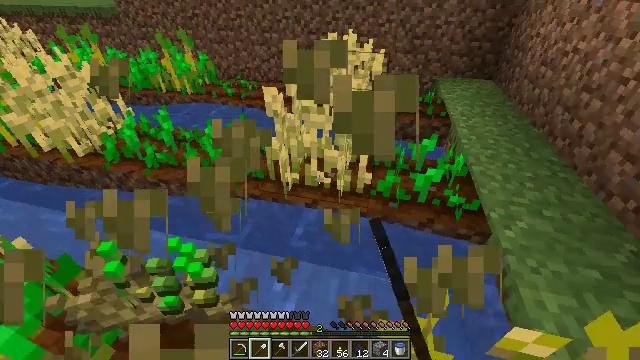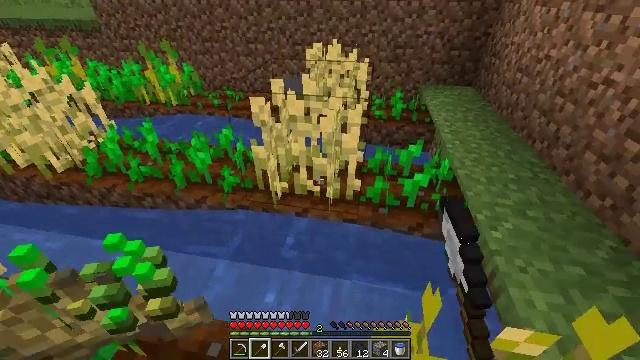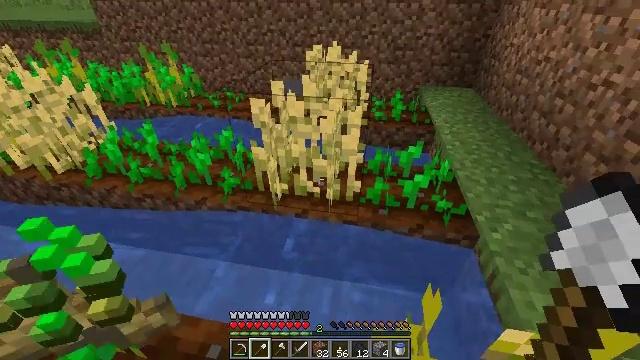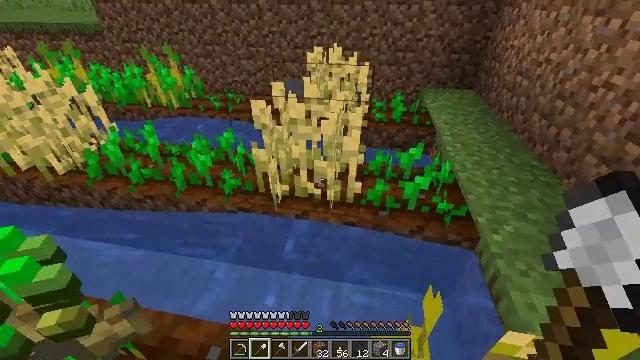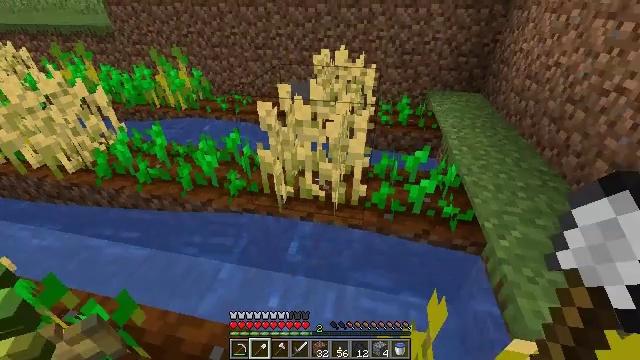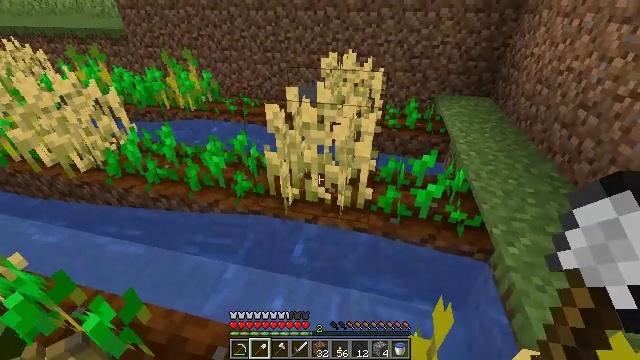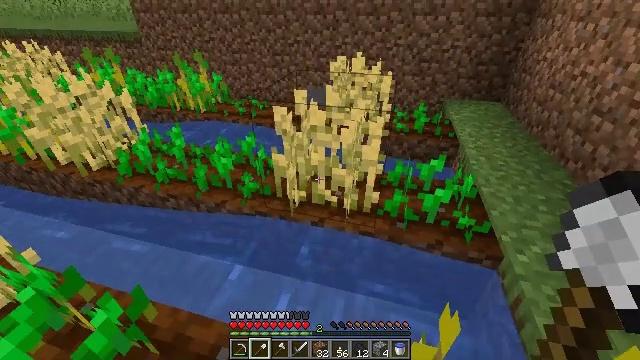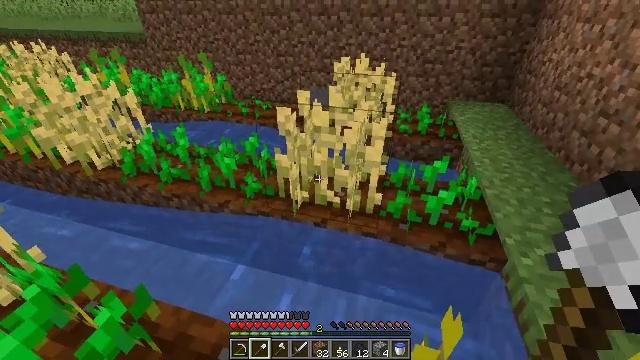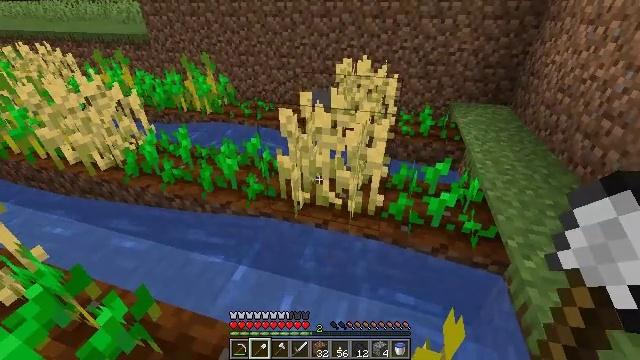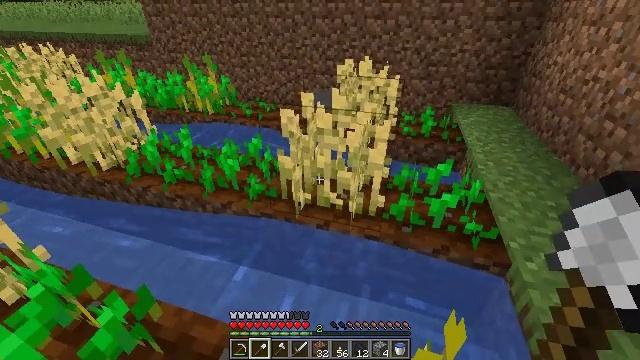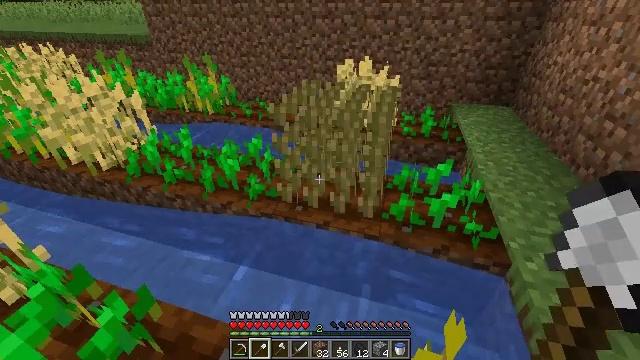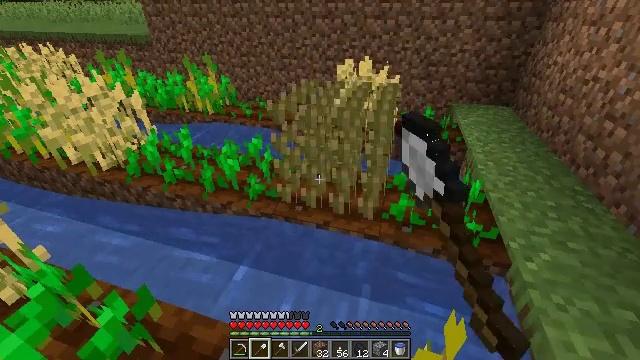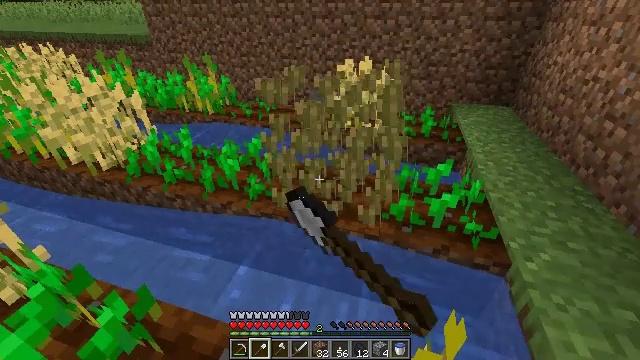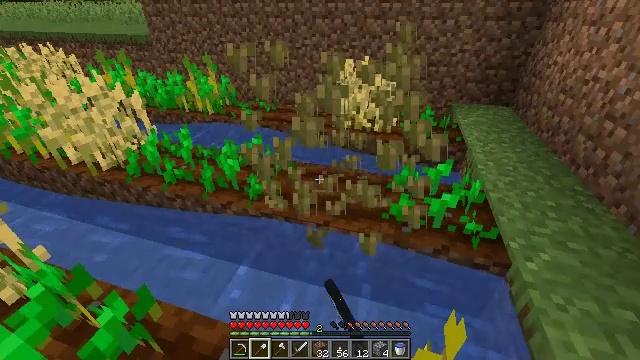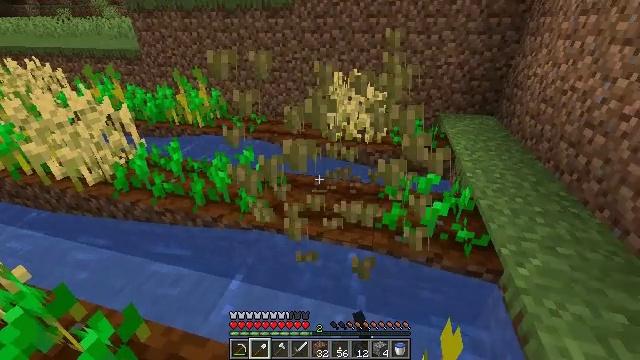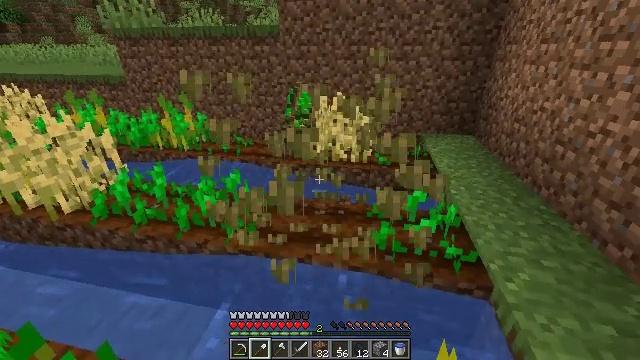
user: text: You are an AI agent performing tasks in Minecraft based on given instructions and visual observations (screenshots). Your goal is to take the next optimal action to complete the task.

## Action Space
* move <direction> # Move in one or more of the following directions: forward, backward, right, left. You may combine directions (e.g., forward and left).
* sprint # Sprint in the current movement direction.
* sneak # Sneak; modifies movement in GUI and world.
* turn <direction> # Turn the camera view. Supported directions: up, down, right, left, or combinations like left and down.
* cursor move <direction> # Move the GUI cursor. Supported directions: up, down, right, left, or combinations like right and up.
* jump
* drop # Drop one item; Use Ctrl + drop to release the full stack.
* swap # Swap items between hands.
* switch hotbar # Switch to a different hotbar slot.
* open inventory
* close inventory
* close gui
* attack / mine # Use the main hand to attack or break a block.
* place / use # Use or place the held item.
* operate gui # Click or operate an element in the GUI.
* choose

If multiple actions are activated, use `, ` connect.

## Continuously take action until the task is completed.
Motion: motion action
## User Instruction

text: Harvest wheat from the field.
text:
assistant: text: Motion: turn right and up
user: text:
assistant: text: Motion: no_op
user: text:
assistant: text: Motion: no_op
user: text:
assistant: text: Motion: turn left
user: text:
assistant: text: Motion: turn left
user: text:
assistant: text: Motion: turn left
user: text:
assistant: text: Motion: no_op
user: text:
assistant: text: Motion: no_op
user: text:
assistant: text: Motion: no_op
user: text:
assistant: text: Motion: attack / mine
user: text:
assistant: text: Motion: attack / mine
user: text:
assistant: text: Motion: attack / mine
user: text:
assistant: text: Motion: no_op
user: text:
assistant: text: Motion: turn right and up
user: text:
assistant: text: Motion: turn right and up
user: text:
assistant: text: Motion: move forward, turn right and up
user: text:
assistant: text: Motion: move forward, turn up
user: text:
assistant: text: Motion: no_op
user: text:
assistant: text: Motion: no_op
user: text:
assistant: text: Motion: no_op
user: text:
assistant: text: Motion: no_op
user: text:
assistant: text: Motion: no_op
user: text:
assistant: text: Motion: no_op
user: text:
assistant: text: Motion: attack / mine
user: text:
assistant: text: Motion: attack / mine
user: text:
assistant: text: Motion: attack / mine
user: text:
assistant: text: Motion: no_op
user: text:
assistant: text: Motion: no_op
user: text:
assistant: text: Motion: no_op
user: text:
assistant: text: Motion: no_op